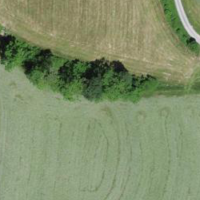
EUNIS habitat code: 24
Species observed at this site:
Lysimachia vulgaris